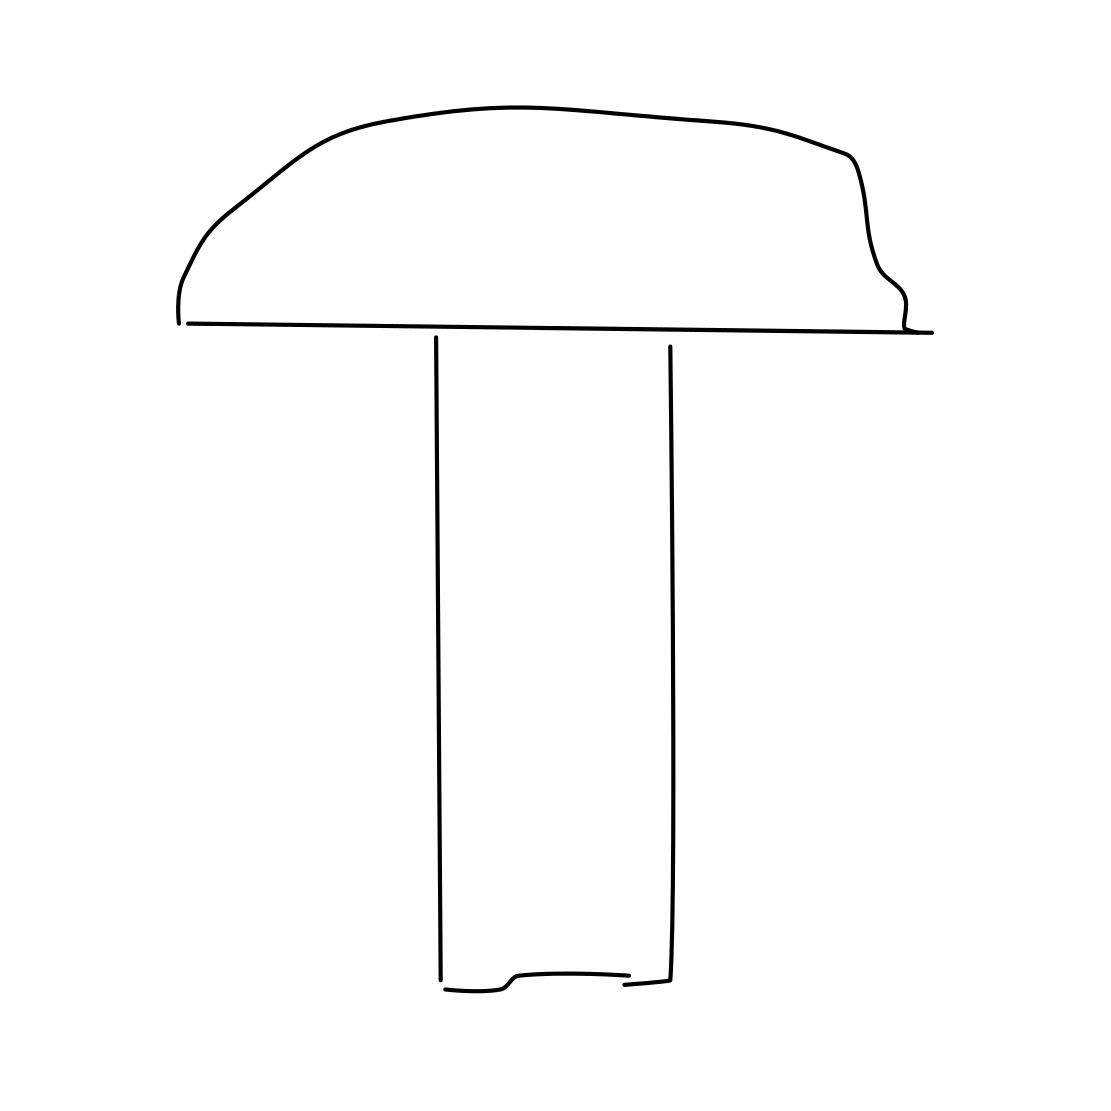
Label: mushroom